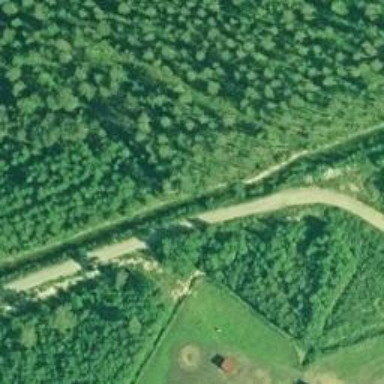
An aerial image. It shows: Unclassified road.